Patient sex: F
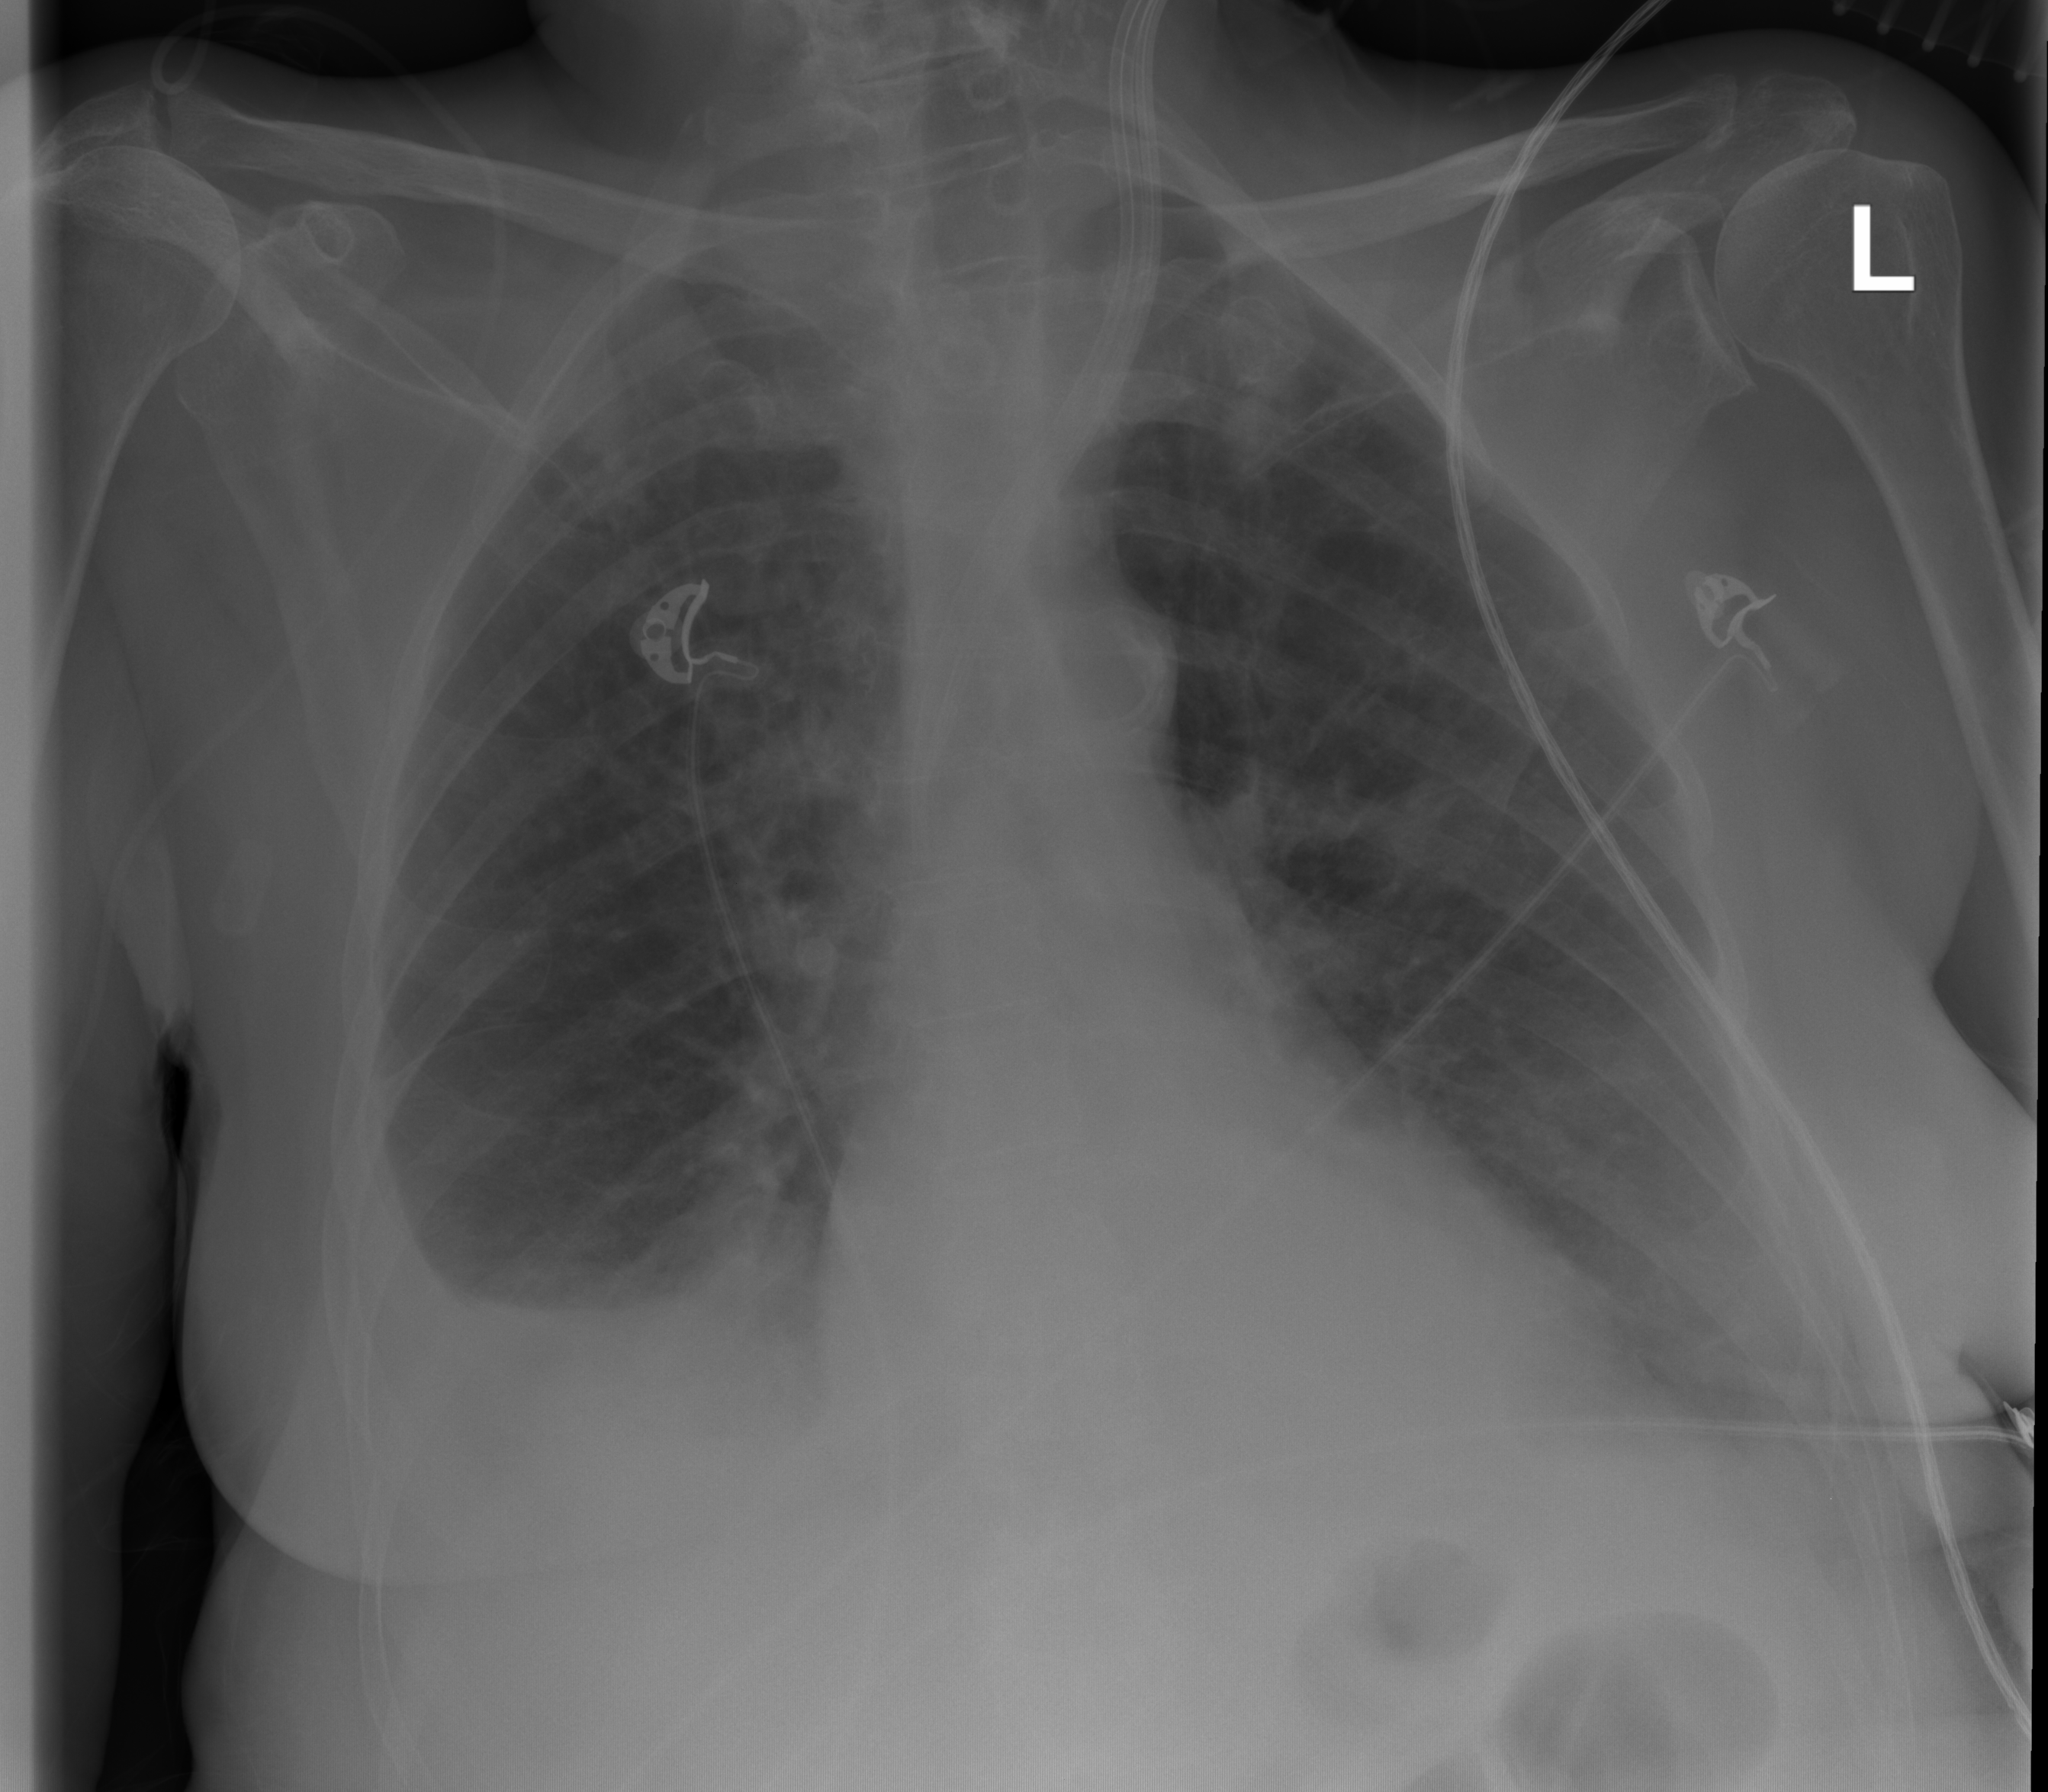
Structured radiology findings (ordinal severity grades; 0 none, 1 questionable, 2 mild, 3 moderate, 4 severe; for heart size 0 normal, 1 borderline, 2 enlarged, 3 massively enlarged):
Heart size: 0
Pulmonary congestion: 2
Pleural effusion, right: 2
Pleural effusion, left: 2
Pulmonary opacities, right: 0
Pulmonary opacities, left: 0
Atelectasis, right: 0
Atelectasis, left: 2